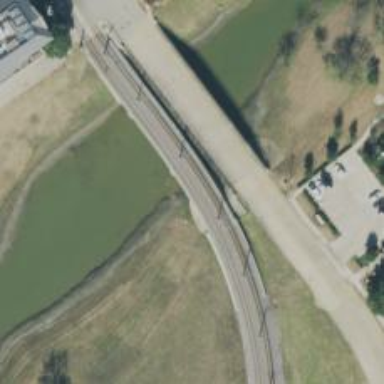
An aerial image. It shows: Bridge for light rail electrified with contact line.